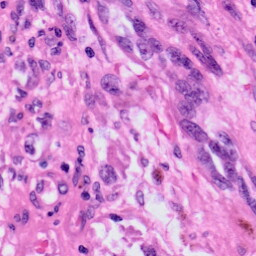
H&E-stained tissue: Skin